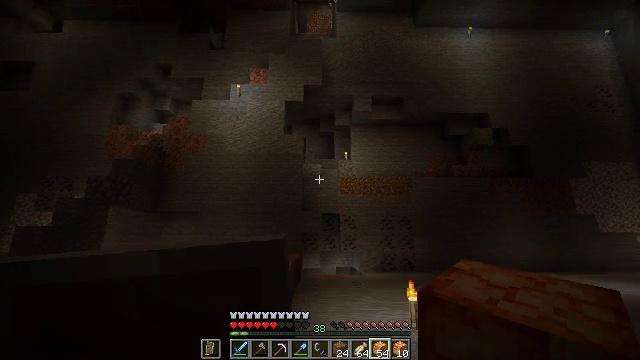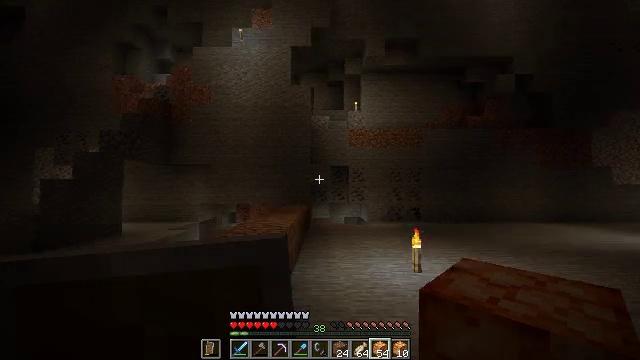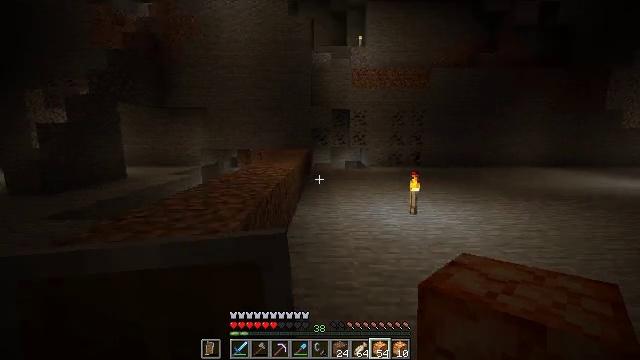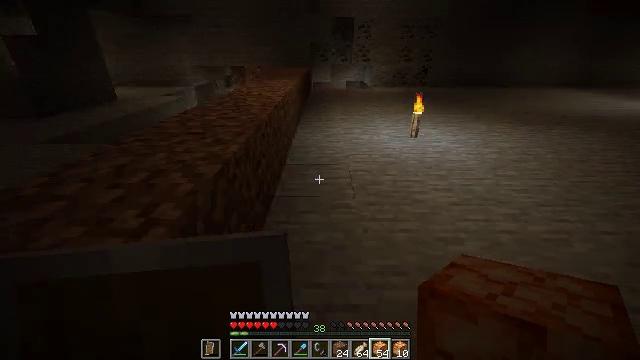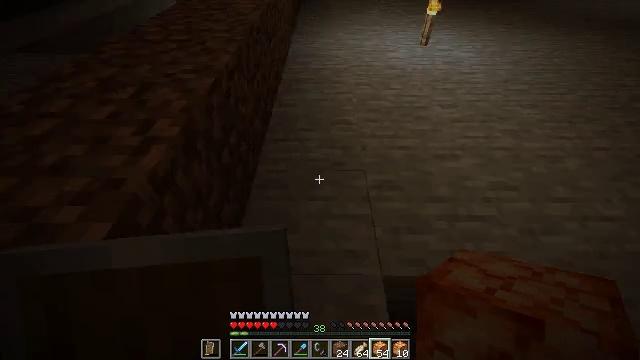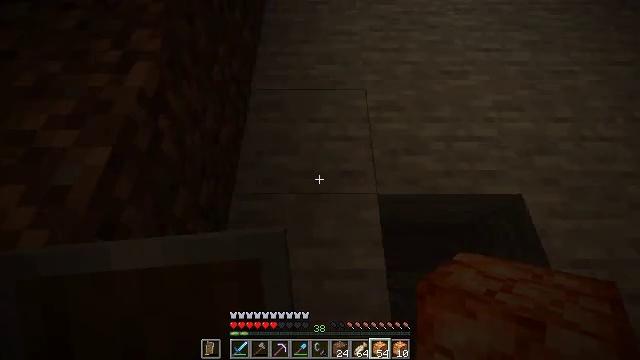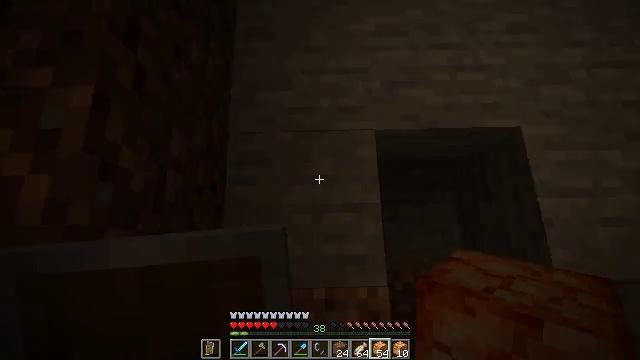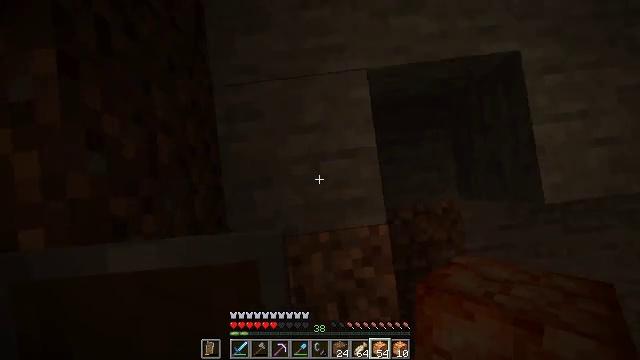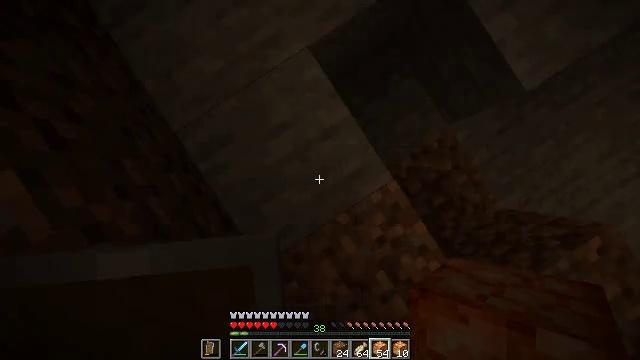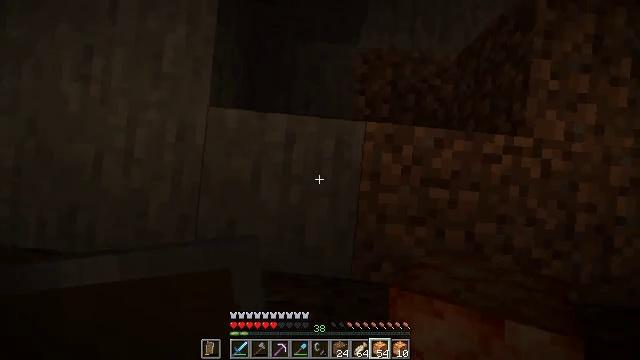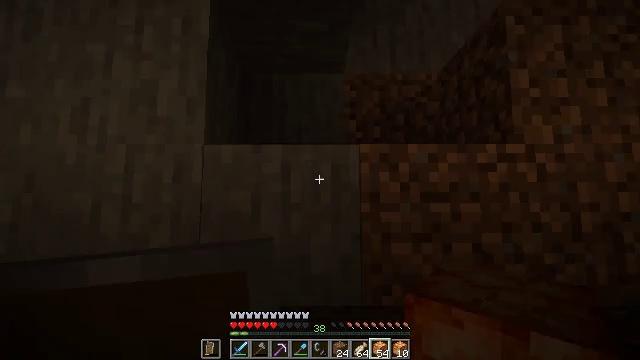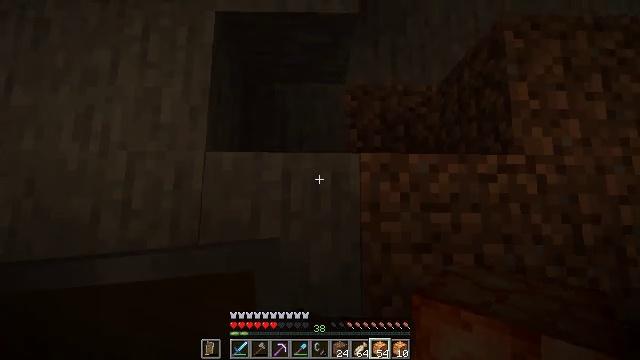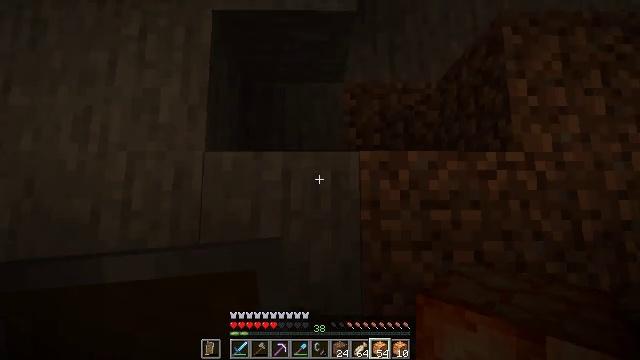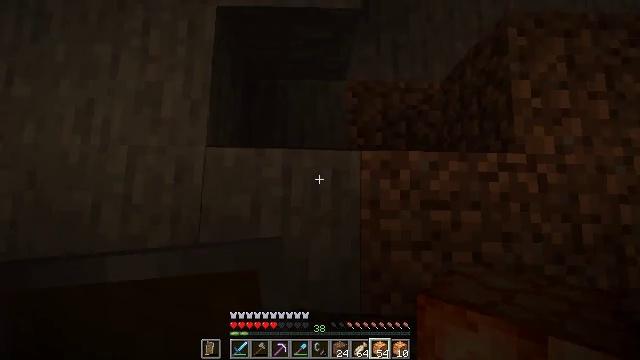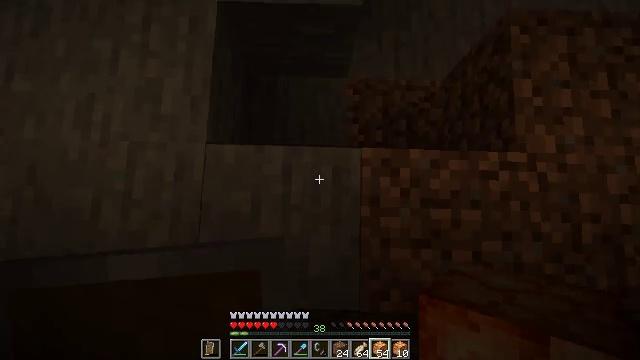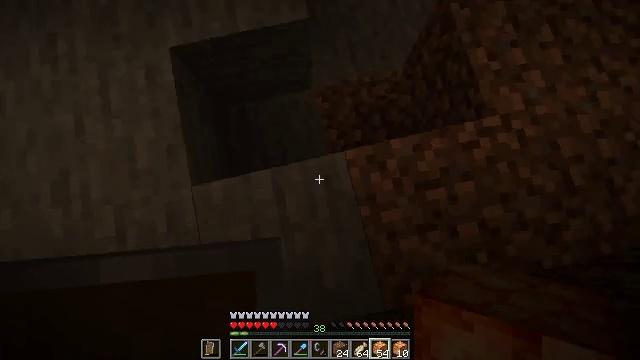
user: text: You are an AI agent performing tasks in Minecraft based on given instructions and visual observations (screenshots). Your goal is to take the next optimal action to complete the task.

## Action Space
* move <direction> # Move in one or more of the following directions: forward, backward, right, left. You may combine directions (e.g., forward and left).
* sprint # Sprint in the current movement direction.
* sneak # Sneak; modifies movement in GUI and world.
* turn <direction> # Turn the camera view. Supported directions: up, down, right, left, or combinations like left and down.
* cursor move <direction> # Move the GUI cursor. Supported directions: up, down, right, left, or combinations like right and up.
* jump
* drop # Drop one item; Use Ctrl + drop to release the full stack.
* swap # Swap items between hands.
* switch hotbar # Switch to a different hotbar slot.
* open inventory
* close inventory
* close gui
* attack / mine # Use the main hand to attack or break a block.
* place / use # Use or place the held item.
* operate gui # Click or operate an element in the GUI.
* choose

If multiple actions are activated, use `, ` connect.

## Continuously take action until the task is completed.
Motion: motion action
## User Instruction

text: Retrieve shroomlight for lighting purposes.
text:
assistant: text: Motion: turn left and down
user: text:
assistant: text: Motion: turn down
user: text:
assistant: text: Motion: turn down
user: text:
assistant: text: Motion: turn down
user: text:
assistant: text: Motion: turn down
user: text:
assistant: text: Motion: turn right and down
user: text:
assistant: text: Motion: turn right and down
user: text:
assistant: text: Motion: turn right and down
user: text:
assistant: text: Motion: turn right and down
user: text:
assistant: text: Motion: turn right and up
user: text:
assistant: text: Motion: turn up
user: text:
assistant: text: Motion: no_op
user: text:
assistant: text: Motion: turn left
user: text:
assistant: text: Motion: no_op
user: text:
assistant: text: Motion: turn right and up
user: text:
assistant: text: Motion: turn right and up
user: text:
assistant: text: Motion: turn right and up
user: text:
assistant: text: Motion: turn right and up
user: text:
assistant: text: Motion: turn right and up
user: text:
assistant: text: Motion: turn right and up
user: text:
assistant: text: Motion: turn right and up
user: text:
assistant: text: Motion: turn right
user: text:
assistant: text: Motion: no_op
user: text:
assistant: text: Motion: move forward
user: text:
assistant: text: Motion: move forward
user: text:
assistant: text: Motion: move forward
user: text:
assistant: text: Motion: move forward
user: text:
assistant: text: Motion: move forward
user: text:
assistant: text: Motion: move forward
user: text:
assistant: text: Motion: move forward